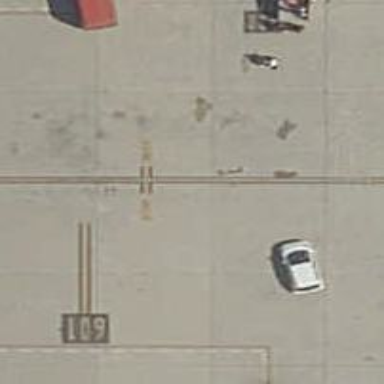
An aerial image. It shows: Airport parking position.